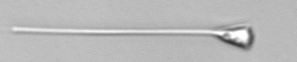
Label: Asterionellopsis_glacialis